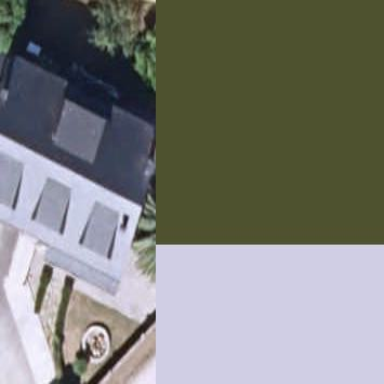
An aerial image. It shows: Simple and straightforward house.